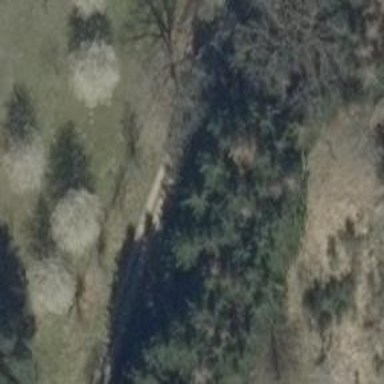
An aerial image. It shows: Track road with grade3 tracktype.